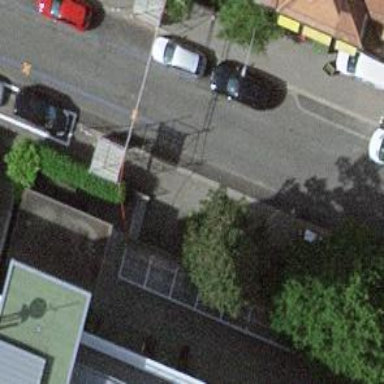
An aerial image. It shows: Bicycle parking facility.